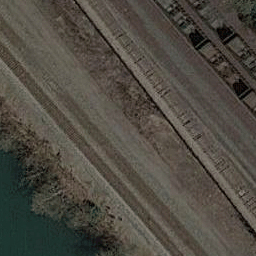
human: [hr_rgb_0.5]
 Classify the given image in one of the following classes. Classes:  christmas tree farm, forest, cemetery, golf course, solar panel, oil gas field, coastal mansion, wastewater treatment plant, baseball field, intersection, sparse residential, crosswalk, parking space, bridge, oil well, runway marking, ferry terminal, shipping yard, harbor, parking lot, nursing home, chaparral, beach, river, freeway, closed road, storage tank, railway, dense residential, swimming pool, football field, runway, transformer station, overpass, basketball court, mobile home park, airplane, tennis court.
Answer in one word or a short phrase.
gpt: railway